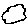
Label: cloud